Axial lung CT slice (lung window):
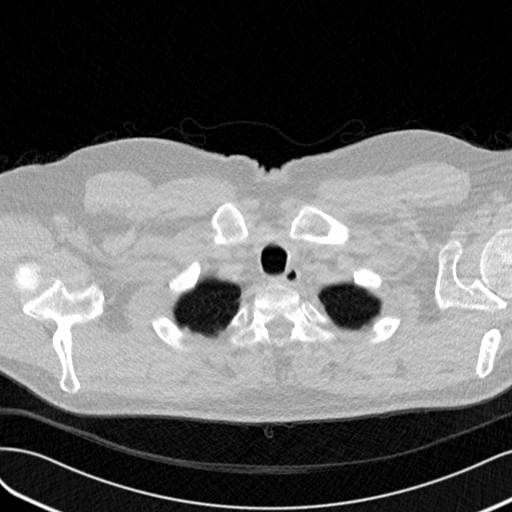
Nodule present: no